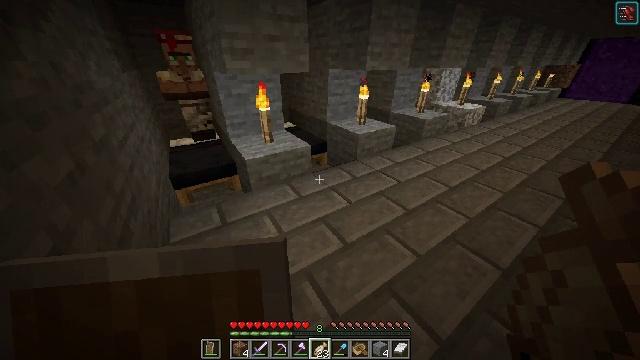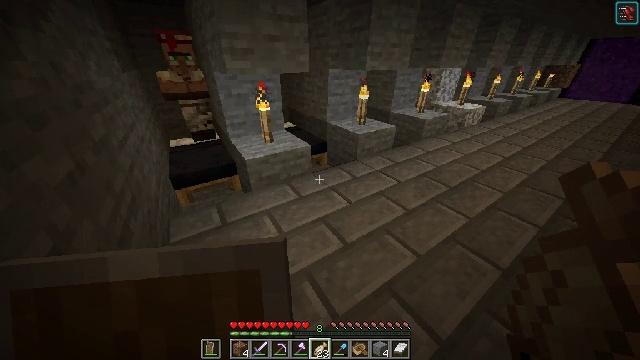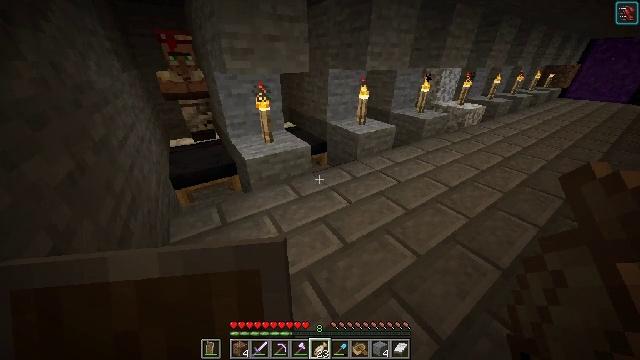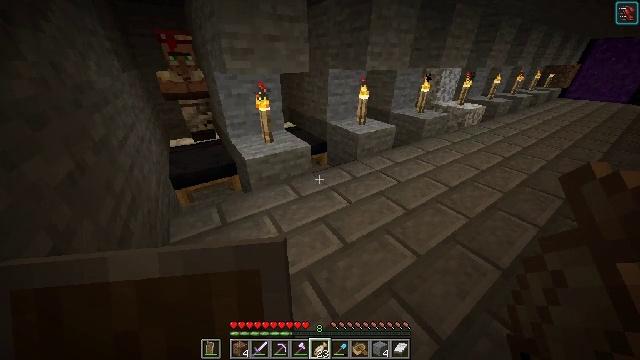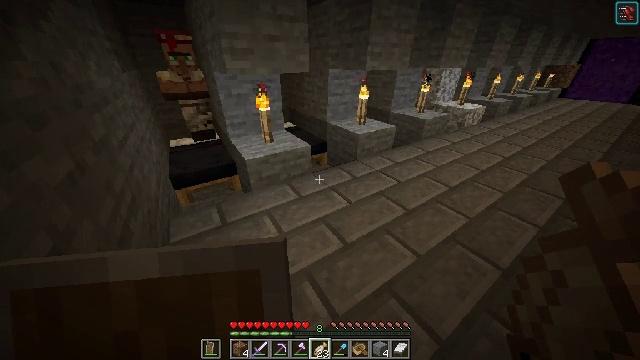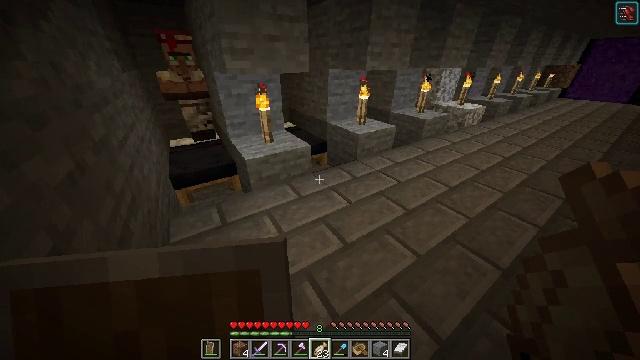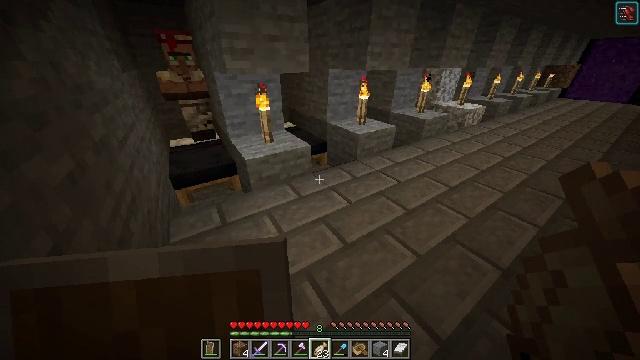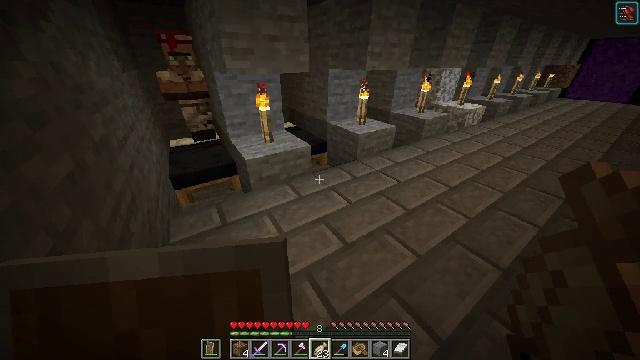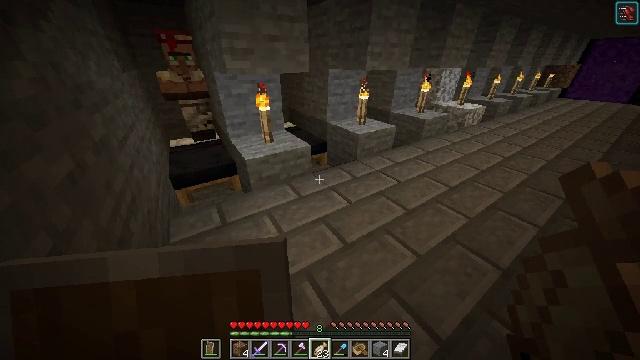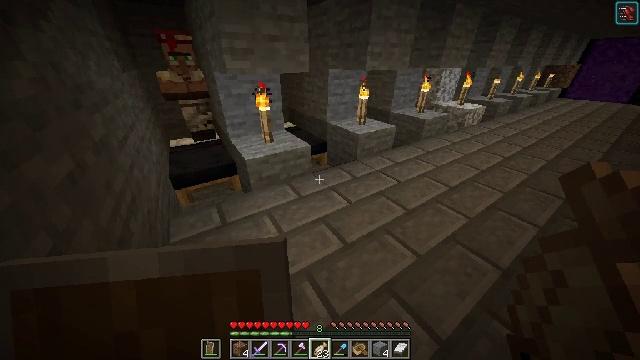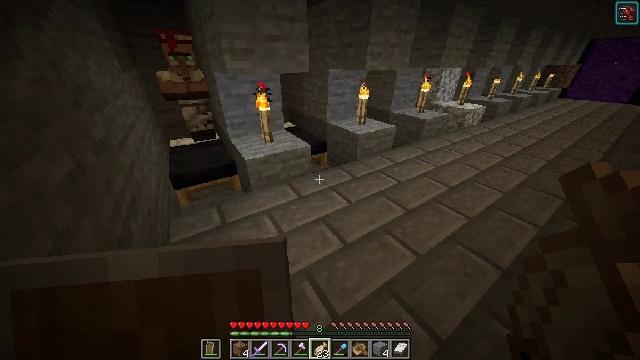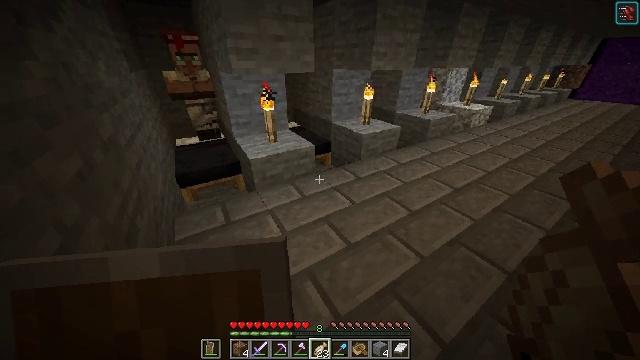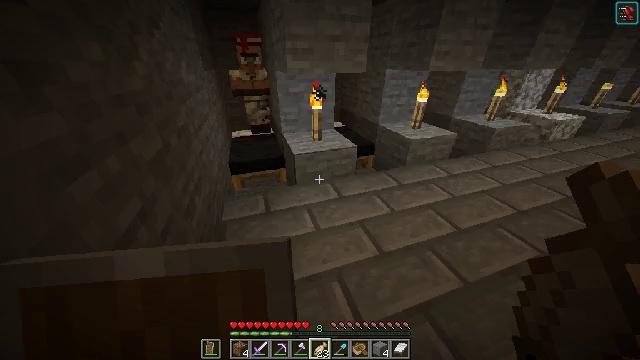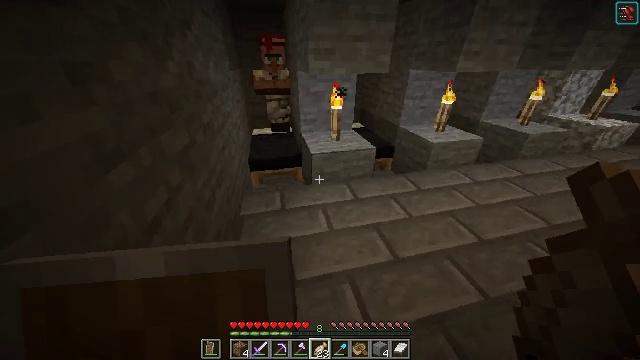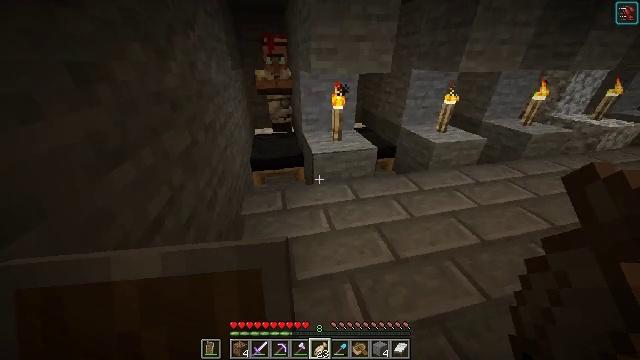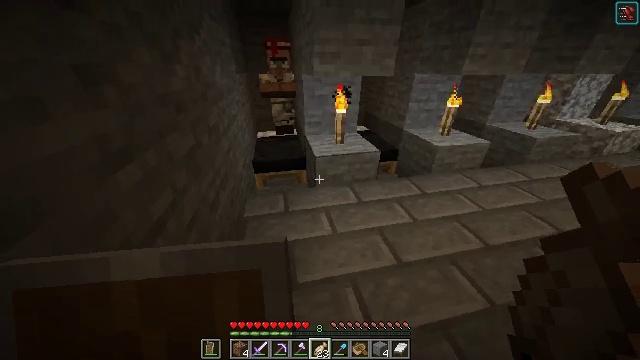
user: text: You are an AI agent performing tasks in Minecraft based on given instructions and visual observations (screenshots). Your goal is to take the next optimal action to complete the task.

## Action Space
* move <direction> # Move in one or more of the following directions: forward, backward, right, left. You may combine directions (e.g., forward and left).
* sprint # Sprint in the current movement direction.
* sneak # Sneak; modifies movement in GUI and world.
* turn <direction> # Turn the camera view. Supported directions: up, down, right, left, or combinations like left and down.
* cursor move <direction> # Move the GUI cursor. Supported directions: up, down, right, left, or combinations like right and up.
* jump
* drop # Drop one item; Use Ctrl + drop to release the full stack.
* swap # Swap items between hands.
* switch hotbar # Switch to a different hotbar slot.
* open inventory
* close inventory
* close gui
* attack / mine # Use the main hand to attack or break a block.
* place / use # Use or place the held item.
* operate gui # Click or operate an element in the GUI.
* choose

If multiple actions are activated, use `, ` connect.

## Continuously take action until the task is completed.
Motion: motion action
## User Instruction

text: Mine the black bed to pick it up.
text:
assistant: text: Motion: no_op
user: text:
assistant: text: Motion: no_op
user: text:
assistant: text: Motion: no_op
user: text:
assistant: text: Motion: no_op
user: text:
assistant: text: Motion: no_op
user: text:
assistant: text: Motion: no_op
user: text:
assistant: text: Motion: no_op
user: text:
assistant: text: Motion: no_op
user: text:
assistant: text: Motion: no_op
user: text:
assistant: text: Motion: no_op
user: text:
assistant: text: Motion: turn left
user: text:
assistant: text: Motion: turn left
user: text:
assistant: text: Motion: turn left
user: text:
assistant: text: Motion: no_op
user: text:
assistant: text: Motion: no_op
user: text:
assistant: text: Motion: turn left and up
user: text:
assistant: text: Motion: no_op
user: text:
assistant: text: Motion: no_op
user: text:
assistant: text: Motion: no_op
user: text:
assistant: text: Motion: no_op
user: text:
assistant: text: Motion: no_op
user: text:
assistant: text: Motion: no_op
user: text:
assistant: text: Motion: no_op
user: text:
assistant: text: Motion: turn down
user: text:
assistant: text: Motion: turn left
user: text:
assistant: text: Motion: no_op
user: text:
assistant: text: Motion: no_op
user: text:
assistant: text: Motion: no_op
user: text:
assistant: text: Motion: turn right
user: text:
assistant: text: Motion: no_op